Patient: sex M, age 44
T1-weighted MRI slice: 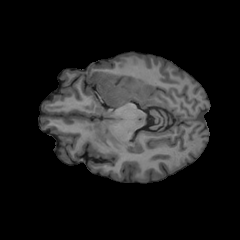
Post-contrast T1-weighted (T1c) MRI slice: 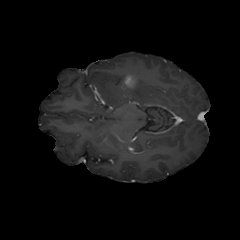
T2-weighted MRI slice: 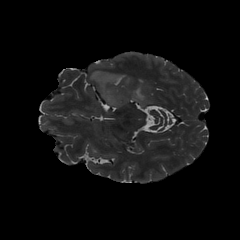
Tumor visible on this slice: yes
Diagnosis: Glioblastoma, IDH-wildtype
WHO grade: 4